Field crop: maize
Growth stage: 2
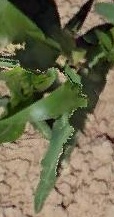
Species: maize